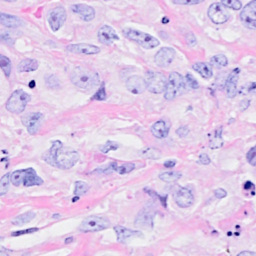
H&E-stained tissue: Breast